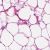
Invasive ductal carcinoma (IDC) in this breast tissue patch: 0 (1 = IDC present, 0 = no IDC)